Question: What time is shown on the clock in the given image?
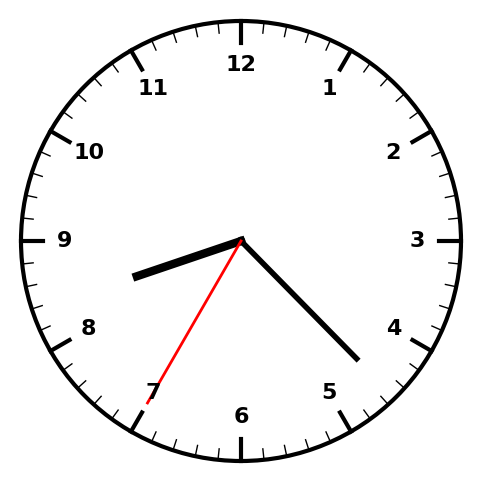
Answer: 08:22:35